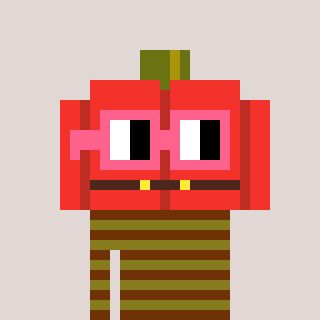
a pixel art character with square pink glasses, a pumpkin-shaped head and a gunk-colored body on a warm background